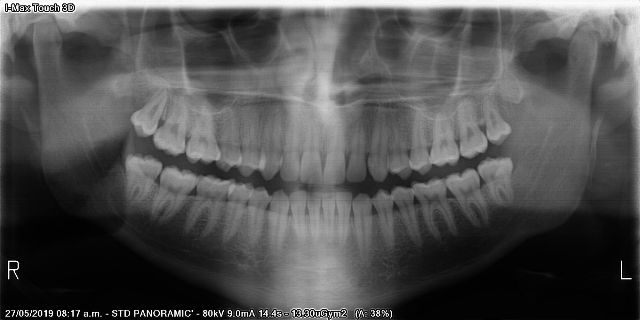
adult